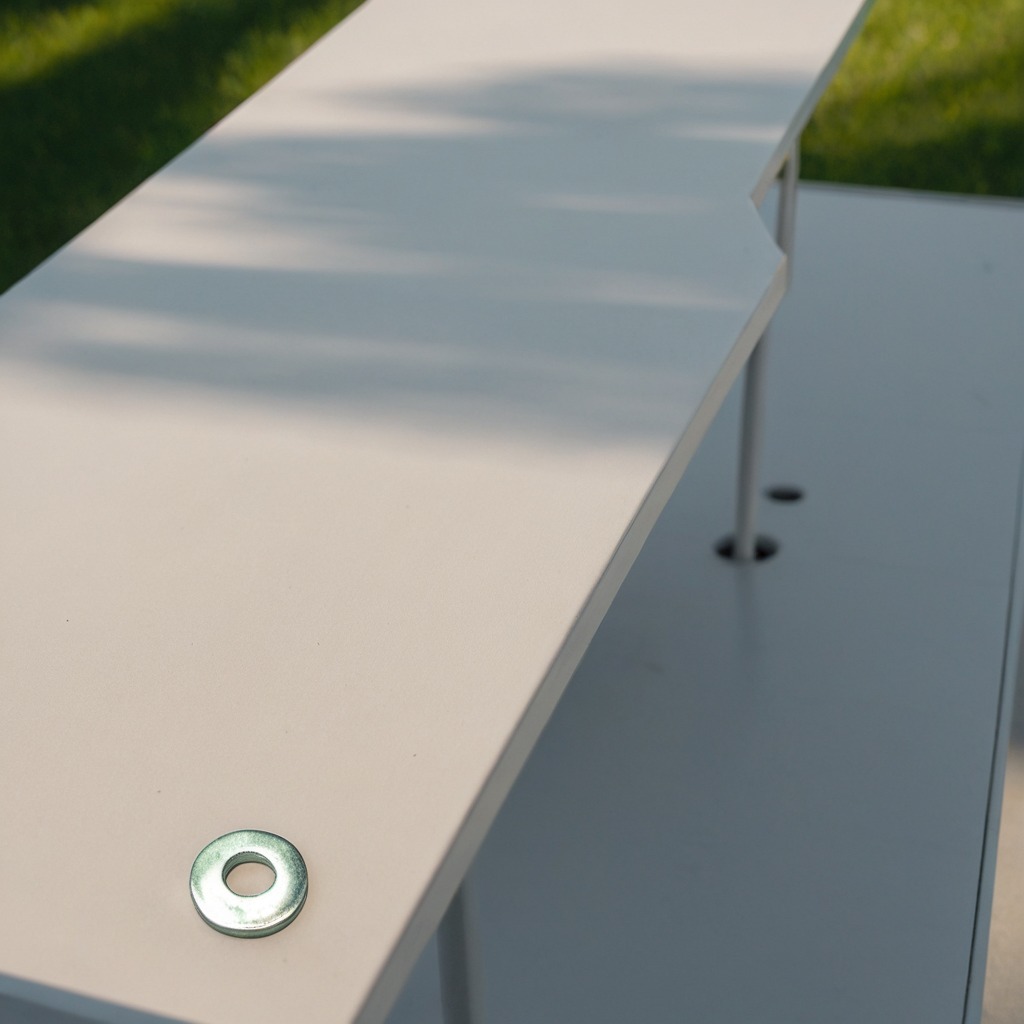
A flat metal washer lying on the textured surface of the utility table.